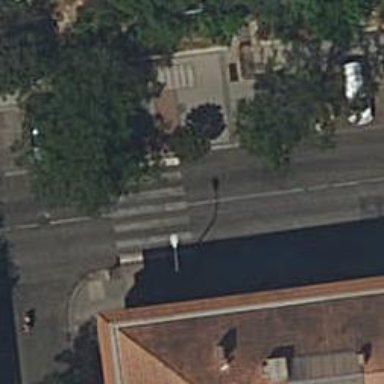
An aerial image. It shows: Marked road crossing.